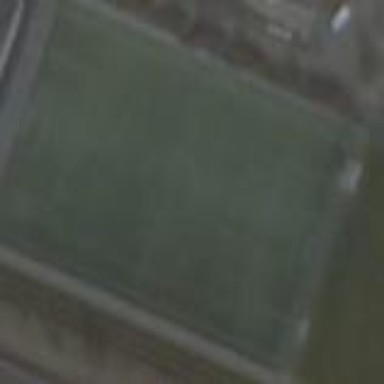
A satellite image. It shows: Soccer pitch with artificial turf designed for leisure and sports activities.